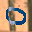
Label: 0